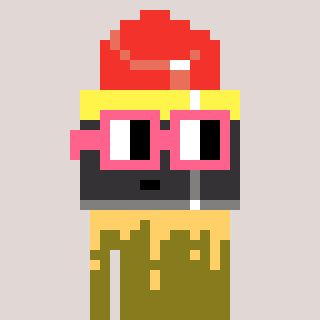
a pixel art character with square pink glasses, a lipstick-shaped head and a gunk-colored body on a warm background